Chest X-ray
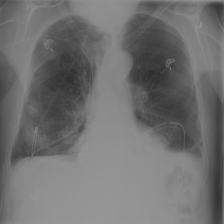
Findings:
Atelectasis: negative
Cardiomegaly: negative
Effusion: negative
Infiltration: negative
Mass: negative
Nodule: negative
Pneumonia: negative
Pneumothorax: negative
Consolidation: negative
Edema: negative
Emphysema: negative
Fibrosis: negative
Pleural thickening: negative
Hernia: negative